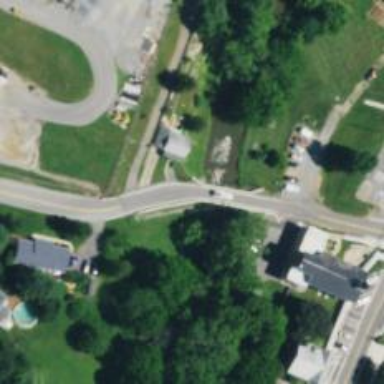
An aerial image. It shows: Residential road with bridge.